四年级 · 画法几何学
下图是用 5 个小正方体组成的几何体，请画出从左面看到的形状。

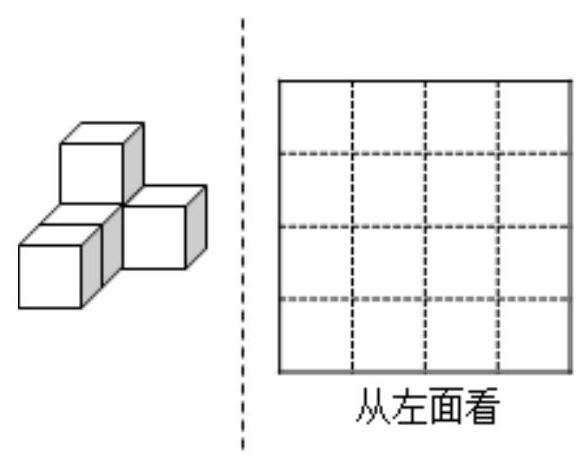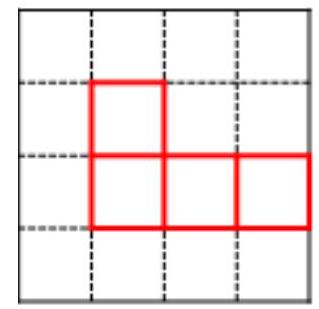
答案: 解见详解

【分析】从左面看, 这个立体图形能看到两层, 第一层有 3 个小正方形, 第二层有 1 个小正方形, 左齐。据此解答。

【详解】

从左面看

【点睛】本题考查学生对物体三视图的掌握, 关键是培养学生观察能力。